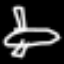
Label: airplane